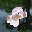
Label: 8